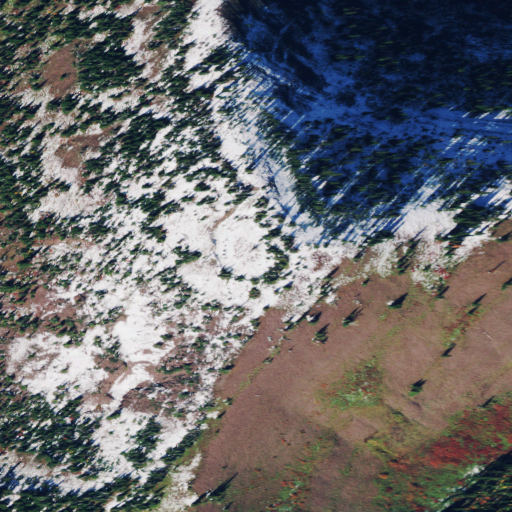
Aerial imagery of mountain in Montana named Spy Mountain containing evergreen forest, shrub, and grassland